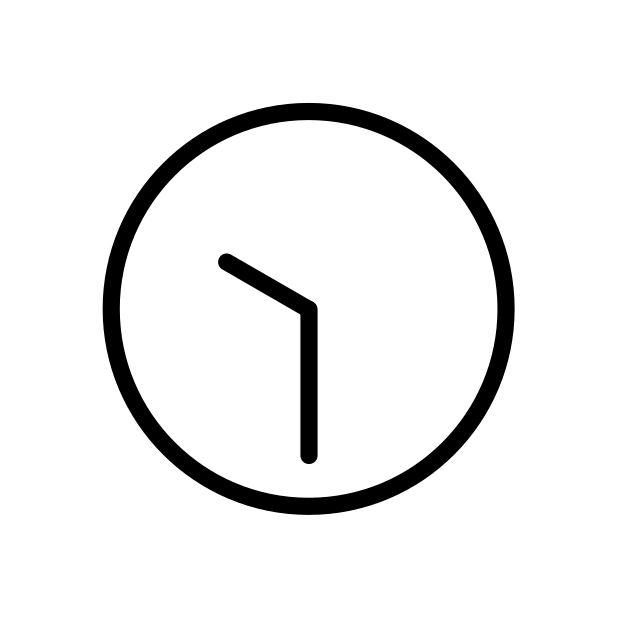
Emoji: 🕥
Name: clock face ten-thirty
Unicode: 0x1f565